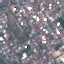
Label: Residential